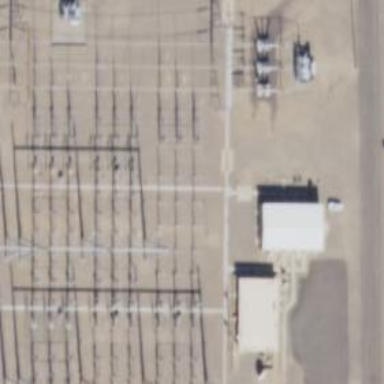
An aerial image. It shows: Switch for power supply.